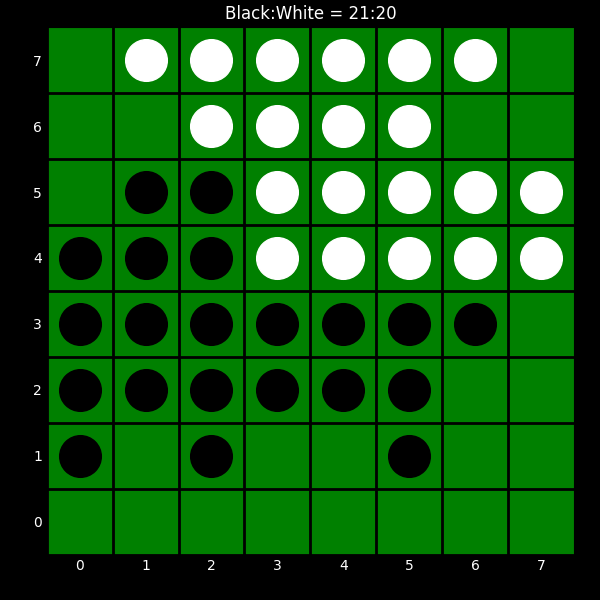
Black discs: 21
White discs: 20